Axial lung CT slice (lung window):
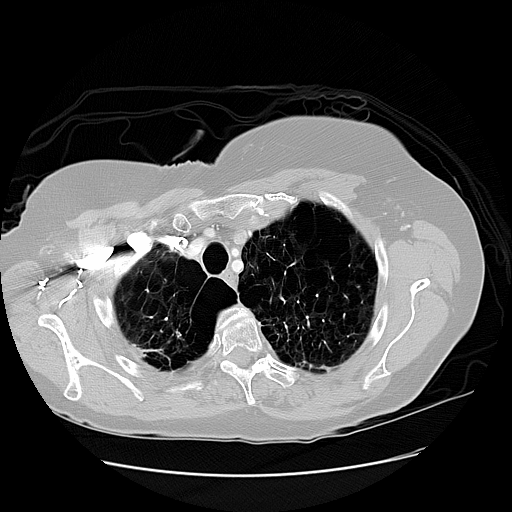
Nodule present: no